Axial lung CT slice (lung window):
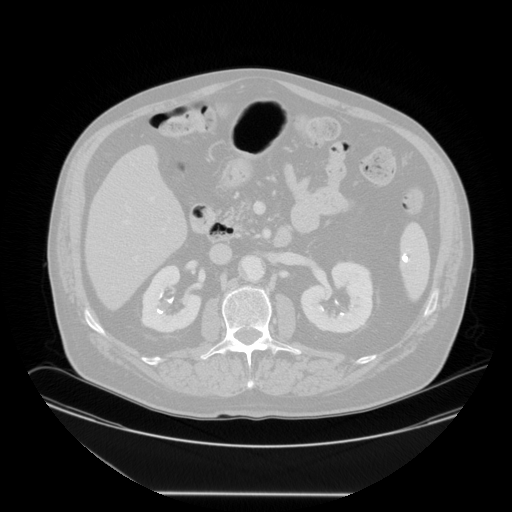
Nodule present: no